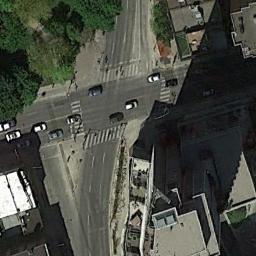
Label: intersection